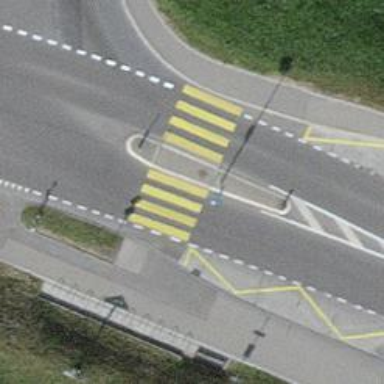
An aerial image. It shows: Uncontrolled road crossing with pedestrian island.